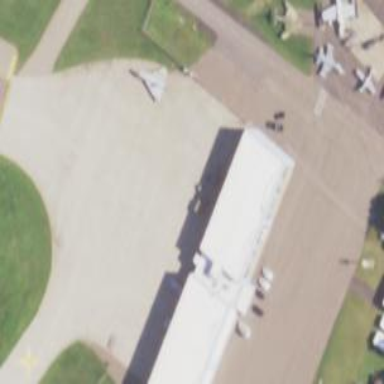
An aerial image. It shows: Museum housed in hangar.